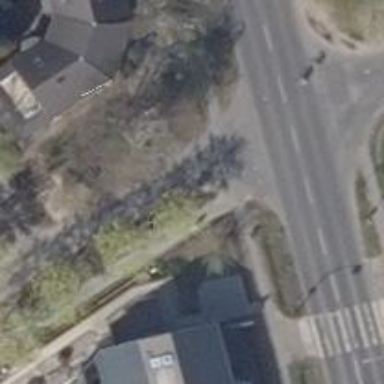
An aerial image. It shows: Unmarked crossing on the road.